Field crop: maize
Growth stage: 2
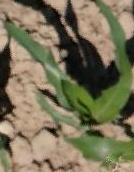
Species: maize